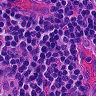
Metastatic tissue present: no